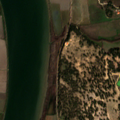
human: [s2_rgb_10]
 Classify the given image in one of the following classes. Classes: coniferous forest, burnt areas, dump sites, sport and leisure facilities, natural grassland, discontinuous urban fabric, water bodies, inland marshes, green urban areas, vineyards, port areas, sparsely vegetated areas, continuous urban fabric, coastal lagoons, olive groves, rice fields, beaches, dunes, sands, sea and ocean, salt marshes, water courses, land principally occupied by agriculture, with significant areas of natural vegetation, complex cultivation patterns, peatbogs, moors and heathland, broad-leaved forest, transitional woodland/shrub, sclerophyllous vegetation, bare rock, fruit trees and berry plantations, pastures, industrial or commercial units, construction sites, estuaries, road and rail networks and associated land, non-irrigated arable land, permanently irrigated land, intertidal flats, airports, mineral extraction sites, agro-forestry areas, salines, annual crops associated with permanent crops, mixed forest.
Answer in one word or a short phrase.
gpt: rice fields, mixed forest, water courses